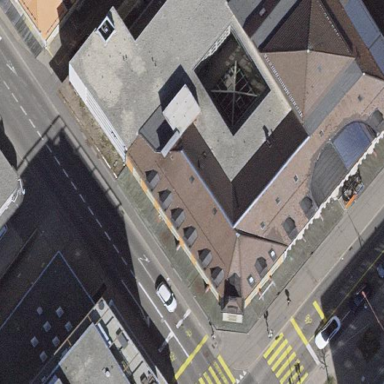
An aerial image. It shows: Building.